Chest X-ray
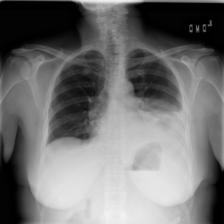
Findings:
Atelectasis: negative
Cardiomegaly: negative
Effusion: positive
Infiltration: positive
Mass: negative
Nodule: negative
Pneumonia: negative
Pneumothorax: negative
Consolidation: negative
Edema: negative
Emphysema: negative
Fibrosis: negative
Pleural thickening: negative
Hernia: negative